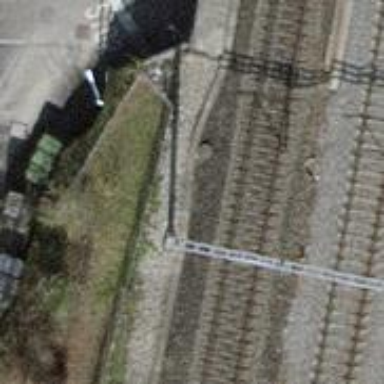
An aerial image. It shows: Power pole.